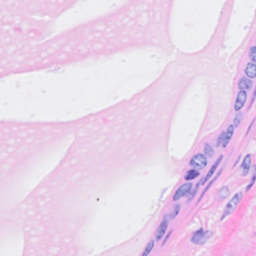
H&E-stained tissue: Breast